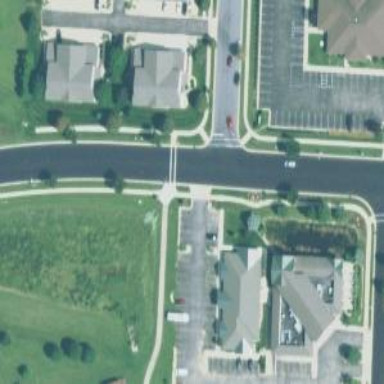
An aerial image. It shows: Crossing on footway.